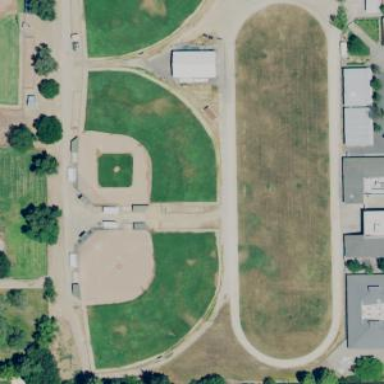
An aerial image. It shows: Baseball pitch for leisure land.